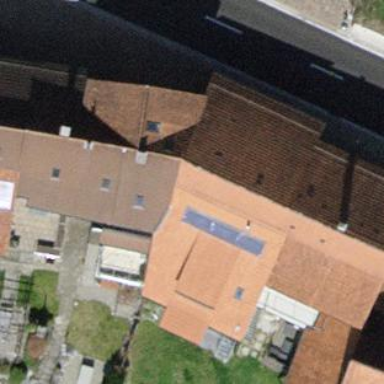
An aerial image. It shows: Semidetached house with gabled roof.